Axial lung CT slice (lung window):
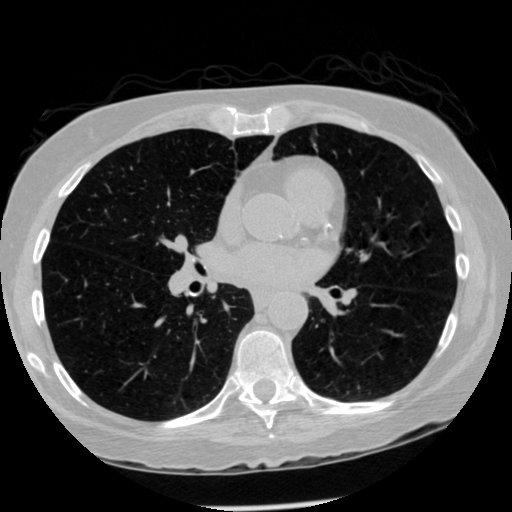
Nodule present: no